Question: If I have just
'''
(set-face-foreground 'font-lock-comment-face "red")
(set-face-foreground 'font-lock-string-face "green")
'''
in my .emacs, emacs uses the same font-lock for Python strings and for Python docstrings.

What should I add to my .emacs so that comments, strings, and docstrings are distinguished?
<URL> answer suggests that it is possible to do so.
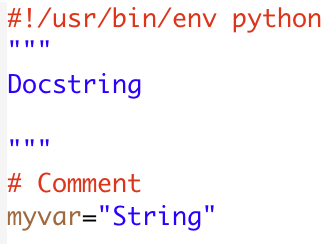
Answer: Built-in python.el provides 'font-lock-doc-face' via python-font-lock-syntactic-face-function.
python-mode.el uses 'font-lock-doc-face', given 'py-use-font-lock-doc-face-p' is 't'. You can customize that variable.